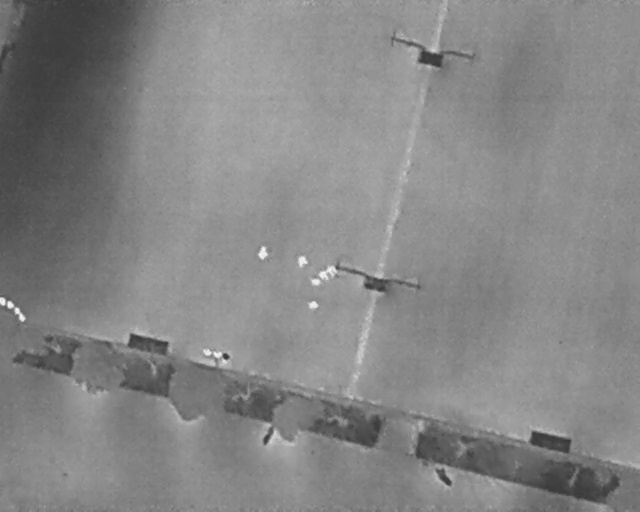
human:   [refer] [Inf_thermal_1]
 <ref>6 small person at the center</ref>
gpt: <box>[[40, 48, 42, 50, 2], [46, 49, 48, 52, 2], [50, 51, 52, 53, 144], [49, 53, 51, 54, 146], [48, 54, 49, 56, 2], [48, 58, 49, 60, 2]]</box>